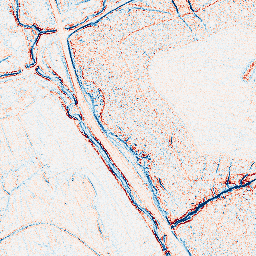
Category: edge_preserving
Decomposition family: anisotropic_diffusion
Decomposition parameters: iterations: 5
kappa: 50
gamma: 0.05
Upsampling method: quartic
Upsampling parameters: scale: 2
Upsampling scale: 2